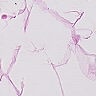
Metastatic tissue present: no